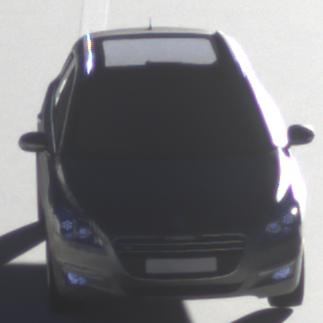
Make: Peugeot
Model: 508 SW 120 VTi
Detailed model: 508 (I) SW
Model produced from: 2011/03
Model produced until: 2014/05
Doors: 5
Color: gray
Road condition: dry road
Daytime: sunrise or sunset
Contrast: high contrast